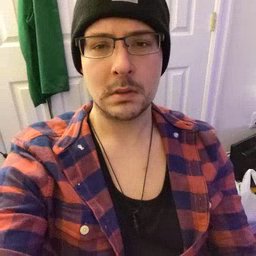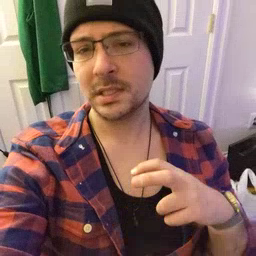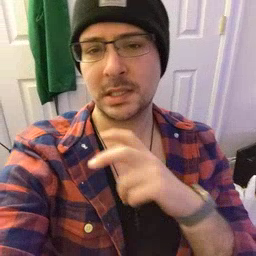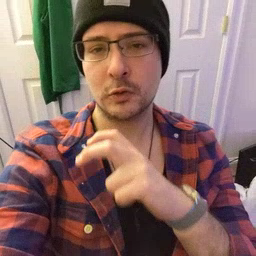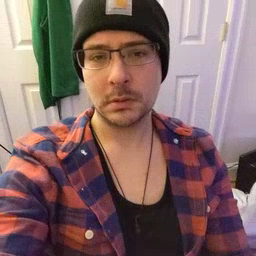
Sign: stairs